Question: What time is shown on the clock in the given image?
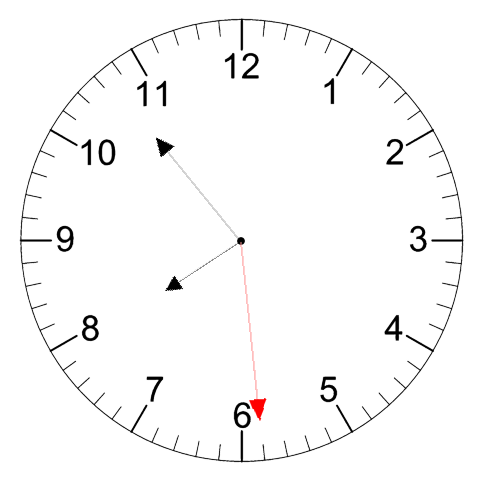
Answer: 07:53:29